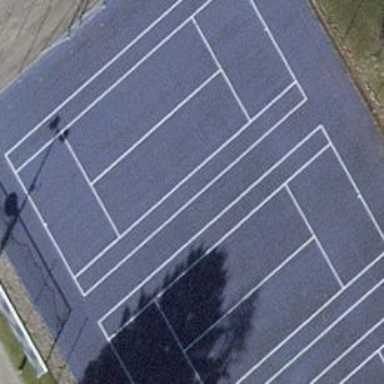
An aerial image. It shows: Tennis court on pitch.